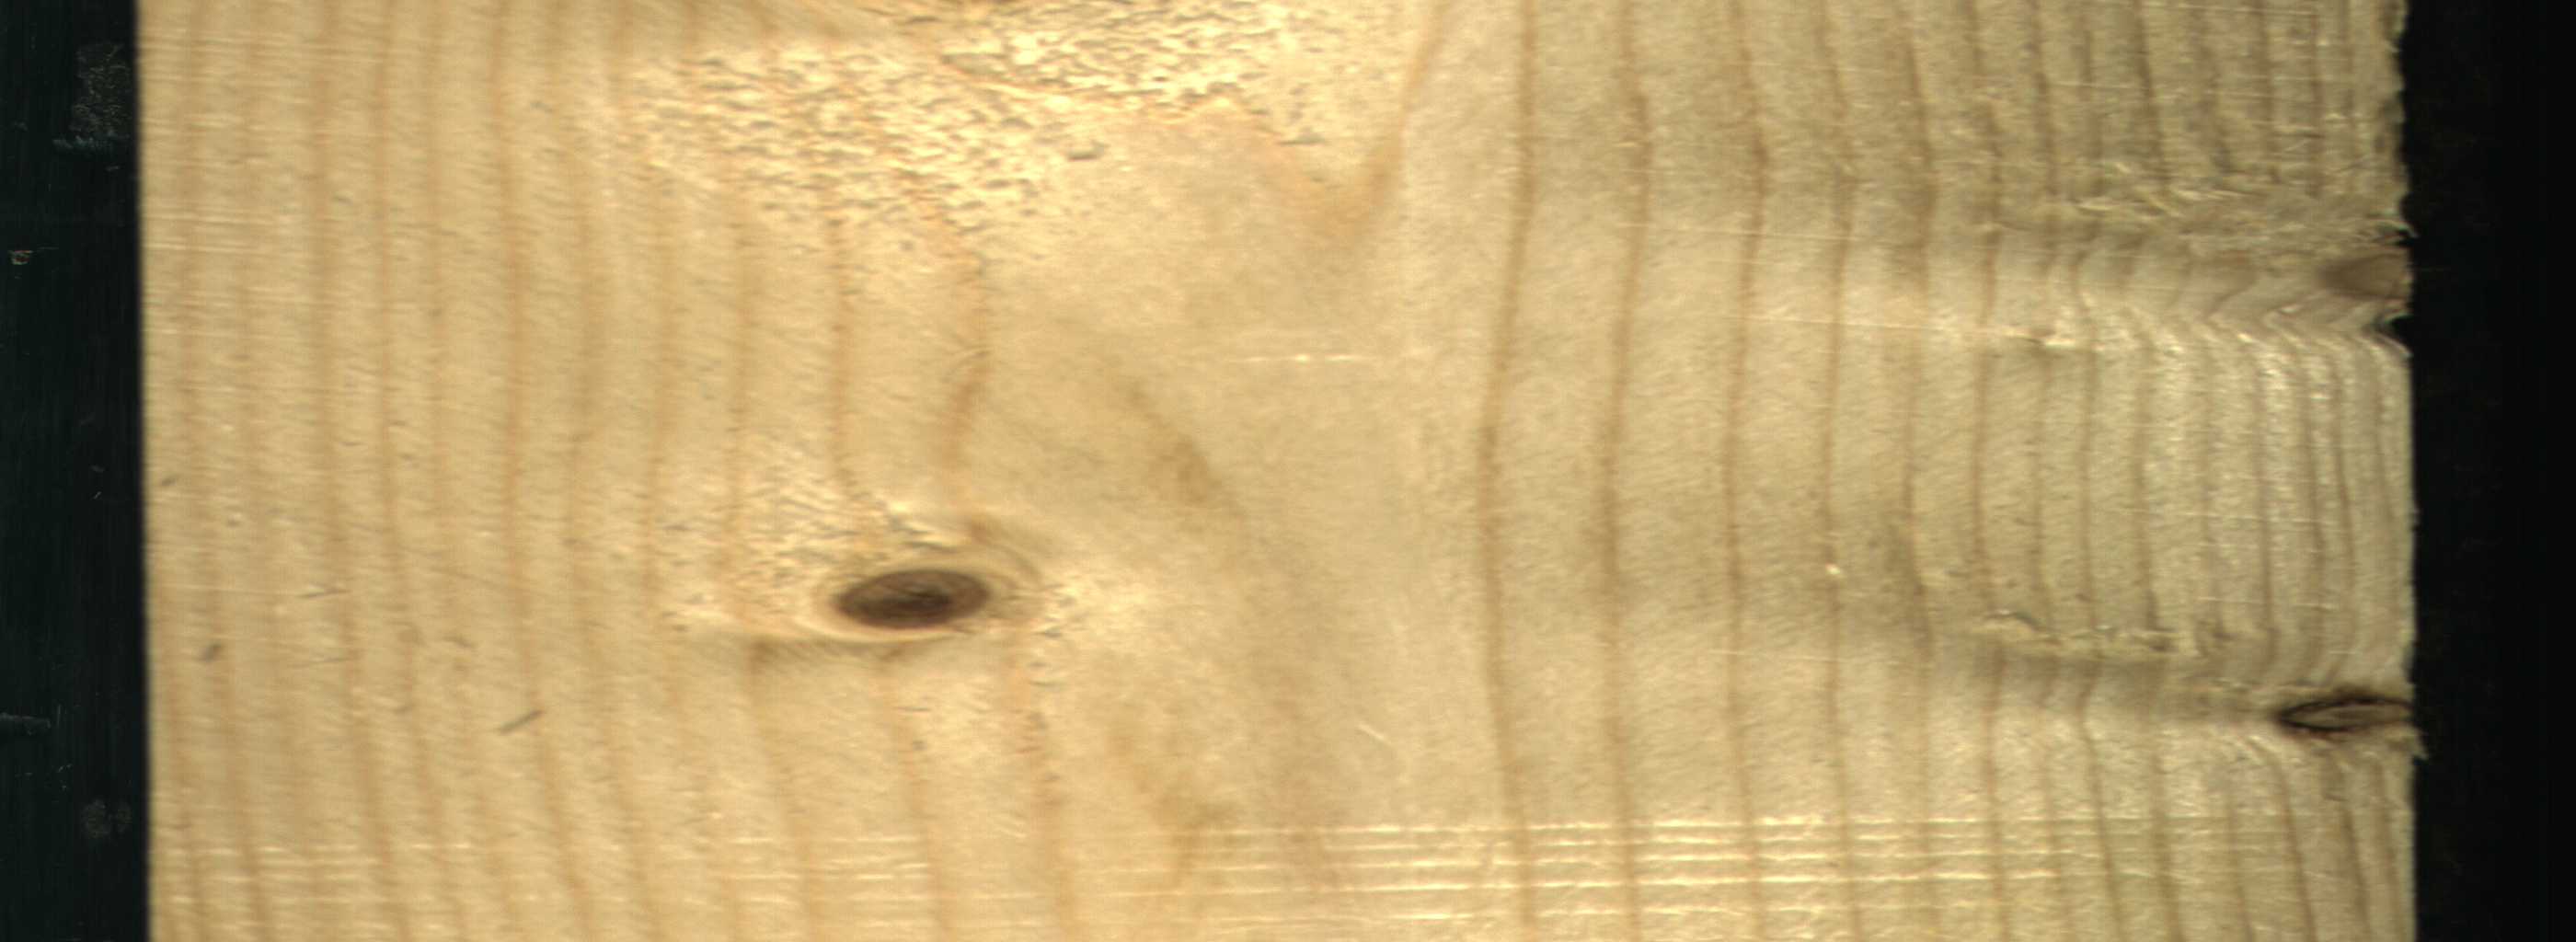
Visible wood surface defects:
Knot_missing
Dead_Knot
Live_Knot
Live_Knot